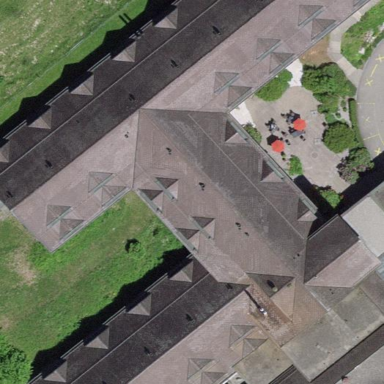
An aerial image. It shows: Gabled roof hotel.